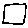
Label: square